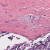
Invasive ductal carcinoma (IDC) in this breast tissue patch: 0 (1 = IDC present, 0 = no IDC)